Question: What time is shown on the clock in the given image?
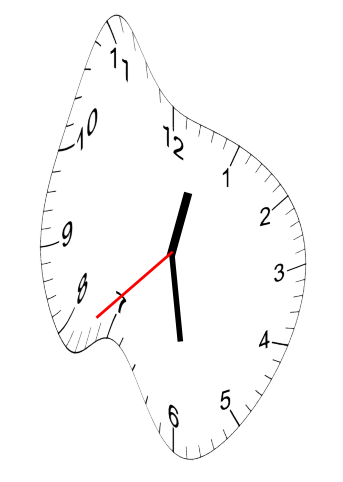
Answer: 12:28:38